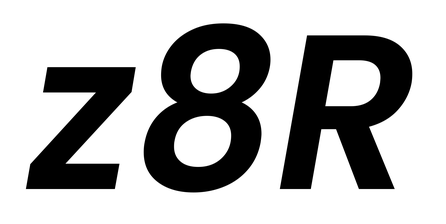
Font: Poppins-SemiBoldItalic